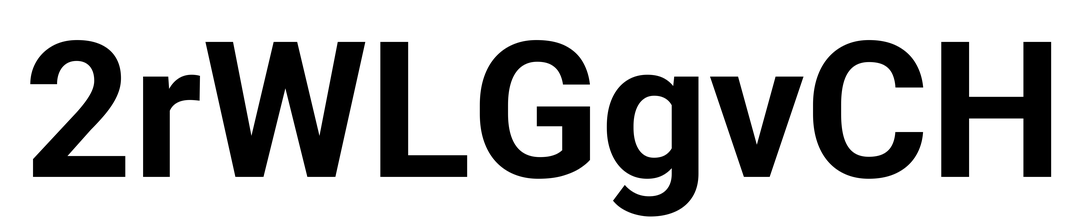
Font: Roboto_Bold